Question: I need to add action onclick will change it colour (to gray). And then it will stay gray until it will be clicked to another tab.
I want to show tab in selected state (by having gray colour). If you click on another tab it color changes to gray and previously click tab color change to white.
This is part of my code:

'''
<link rel="stylesheet" href="demo.css" type="text/css" media="screen">
<link rel="stylesheet" href="demo-print.css" type="text/css" media="print">
<style type="text/css" media="screen">
#canvas {
height: 300px;
left: 50%;
margin: -150px 0 0 -300px;
position: absolute;
top: 50%;
width: 600px;
}
#paper {
height: 300px;
left: 0;
position: absolute;
top: 0;
width: 300px;
}
#nsw, #vic, #wa, #sa, #nt, #qld, #tas {
display: none;
height: 400px;
overflow: auto;
position: absolute;
right: 0;
top: 0;
width: 300px;
}
h2 {
text-align: center;
}
</style>
<script src="raphael.js" type="text/javascript" charset="utf-8"></script>
<script type="text/javascript" charset="utf-8">
window.onload = function () {
var R = Raphael("paper", 700, 700);
var attr = {
fill: "#333",
stroke: "#666",
"stroke-width": 1,
"stroke-linejoin": "round"
};
var aus = {};
var outsideRectX1=30, outsideRectY1=30,outsideRectX2=220, outsideRectY2=480, outsideRectR=10;
aus.nsw = R.rect(outsideRectX1+40, outsideRectY1+70, 120, 40,0);
aus.vic = R.rect(outsideRectX1+160, outsideRectY1+70, 120, 40,0);
aus.wa = R.rect(outsideRectX1+280, outsideRectY1+70, 120, 40,0);
aus.sa = R.rect(outsideRectX1+400, outsideRectY1+70, 120, 40,0);
var text3=R.text(outsideRectX1+75, outsideRectY1+85,"tab1").attr({fill: '#000000', 'font-family':'Vardana', 'font-size':'14px', 'font-weight': 'bold'});
var text4=R.text(outsideRectX1+195, outsideRectY1+85,"tab2").attr({fill: '#000000', 'font-family':'Vardana', 'font-size':'14px', 'font-weight': 'bold'});
var text5=R.text(outsideRectX1+315, outsideRectY1+85,"tab3").attr({fill: '#000000', 'font-family':'Vardana', 'font-size':'14px', 'font-weight': 'bold'});
var text6=R.text(outsideRectX1+435, outsideRectY1+85,"tab4").attr({fill: '#000000', 'font-family':'Vardana', 'font-size':'14px', 'font-weight': 'bold'});
var current = null;
for (var state in aus) {
aus[state].color = Raphael.getColor();
(function (st, state) {
st[0].style.cursor = "pointer";
st[0].click = function () {
current && aus[current].animate({fill: "#333", stroke: "#666"}, 500) && (document.getElementById(current).style.display = "");
st.animate({fill: st.color, stroke: "#ccc"}, 500);
st.toFront();
R.safari();
document.getElementById(state).style.display = "block";
current = state;
};
})(aus[state], state);
}
};
</script>
</head>
<body>
<div id="canvas">
<div id="paper"></div>
<div id="nsw"> </div>
<div id="vic"> </div>
<div id="wa"></div>
<div id="sa">
</div>
</div>
</body>
</html>
'''
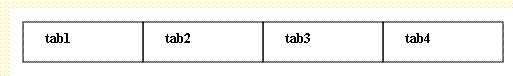
Answer: Here is a distilled version of your code, I have removed the irrelevant parts to simplify the work:
'''
var R = Raphael("paper", 700, 700);
var aus = {};
aus.nsw = R.set()
aus.vic = R.set()
aus.wa = R.set()
aus.sa = R.set()
var boxattrs = {'cursor': 'pointer', 'fill' : "#fff"}
var attrs = {fill: '#000000', 'font-family':'Verdana', 'font-size':'14px', 'font-weight': 'bold', 'cursor': 'pointer'}
var outsideRectX1=30.5, outsideRectY1=30.5,outsideRectX2=220.5, outsideRectY2=480.5, outsideRectR=10.5;
var i = 0;
for (state in aus) {
aus[state].push(R.rect((outsideRectX1+90)*i+80, outsideRectY1+70, 120, 40,0).attr(boxattrs));
aus[state].push(R.text((outsideRectX1+90)*i+115, outsideRectY1+85,"tab" + (i+1)).attr(attrs));
aus[state].click(highlight)
i++;
}
function highlight() {
for (state in aus) {
if(aus[state][0].attr("fill") == "#CCCCCC") {
aus[state][0].animate({fill: "#FFFFFF", "stroke": "#000"}, 300)
}
}
node = (this.type == "rect") ? this : this.prev
node.animate({fill: "#CCCCCC", "stroke": "#CCC"}, 300)
}
'''
You can view it live here <URL>